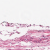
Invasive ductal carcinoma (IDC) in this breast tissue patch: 0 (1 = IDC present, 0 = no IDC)